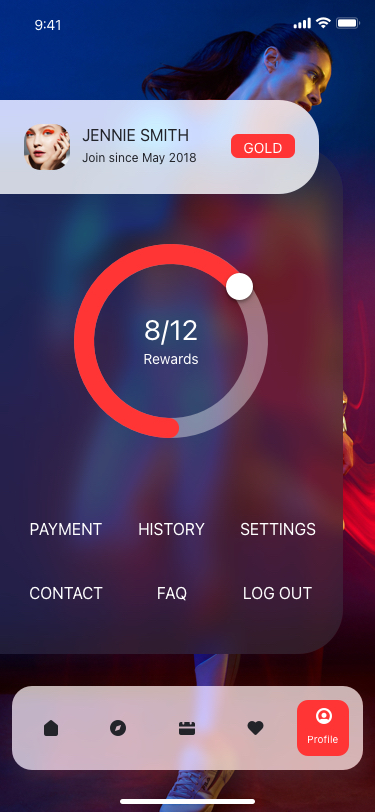
Text in this UI design:
Profile
GOLD
Join since May 2018
JENNIE SMITH
8/12
Rewards
PAYMENT
CONTACT
HISTORY
FAQ
SETTINGS
LOG OUT